Interaction volume radius: 5 \u00c5
Interaction volume height: 15 \u00c5
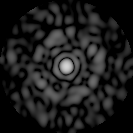
Disorder parameter: 0.7891